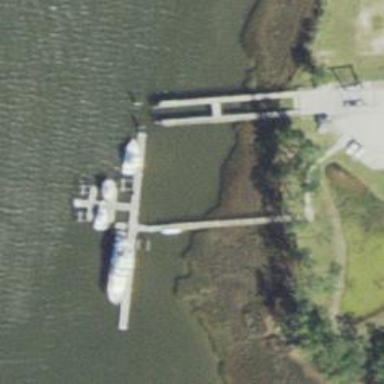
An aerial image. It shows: Man-made pier.